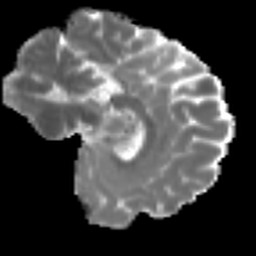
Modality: MD
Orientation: sagittal
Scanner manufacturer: siemens
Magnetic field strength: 3 T
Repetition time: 3.6 s
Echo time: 0.092 s